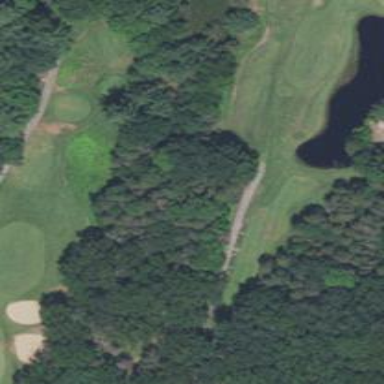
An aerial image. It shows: Service road designated as golf cart path.